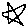
Label: star